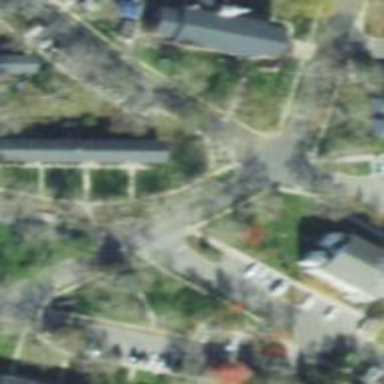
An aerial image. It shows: Footway.